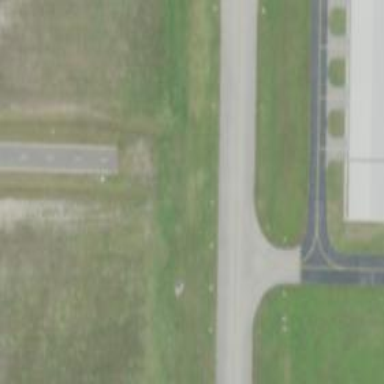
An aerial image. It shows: Image of taxiway at airport.